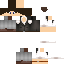
A male human skin with medium skin, wearing brown long hair dressed in a blue hoodie and brown pants, featuring a closed mouth.